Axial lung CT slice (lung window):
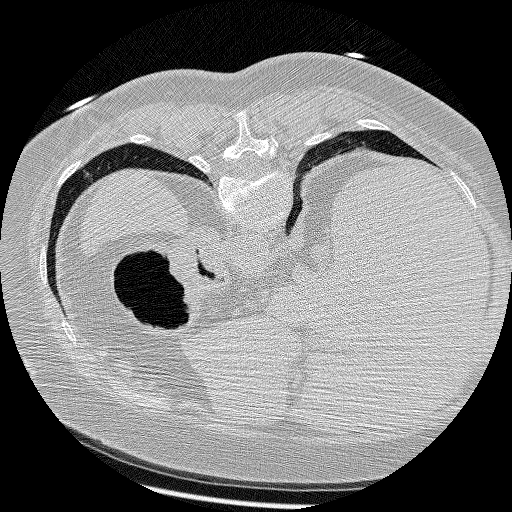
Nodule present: yes
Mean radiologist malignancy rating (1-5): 4.5